Interaction volume radius: 5 \u00c5
Interaction volume height: 20 \u00c5
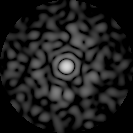
Disorder parameter: 0.8138